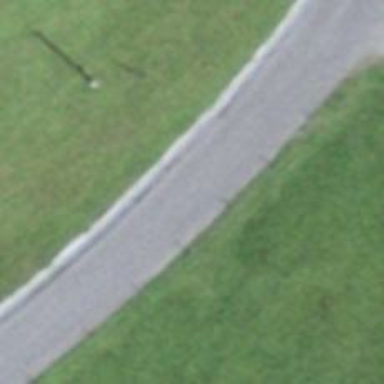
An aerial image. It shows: Agricultural trailer on asphalt tertiary road.